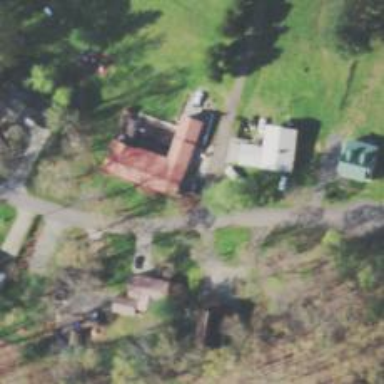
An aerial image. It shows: Driveway.